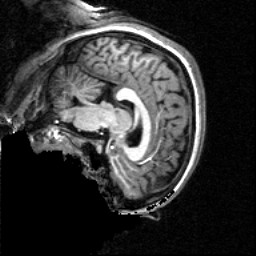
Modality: T1w
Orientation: sagittal
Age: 22
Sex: female
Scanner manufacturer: siemens
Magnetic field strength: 2.894 T
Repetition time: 2.3 s
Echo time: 0.0021 s